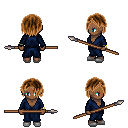
a pixel art fantasy rpg character, female body template, human, dark skin, blue robe, white pants, brown bangs hairstyle, bracelets, white slippers, spear, four views (front, back, left, right), 2x2 character sprite sheet, small pixel art, hard edges, no anti-aliasing